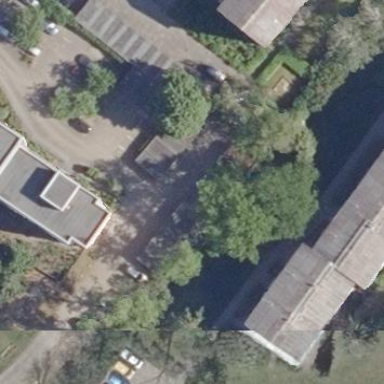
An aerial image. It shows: Group of garages.